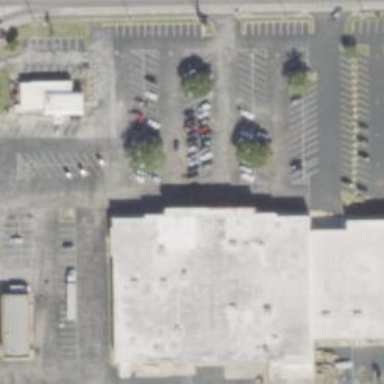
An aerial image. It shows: Supermarket.